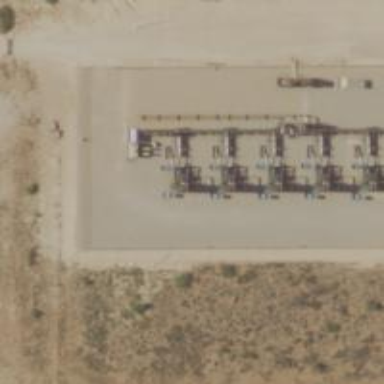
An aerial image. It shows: Petroleum well.